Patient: sex M, age 57
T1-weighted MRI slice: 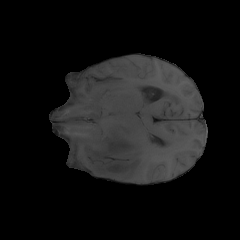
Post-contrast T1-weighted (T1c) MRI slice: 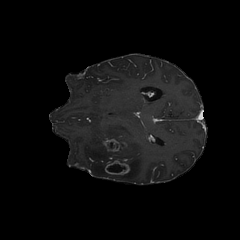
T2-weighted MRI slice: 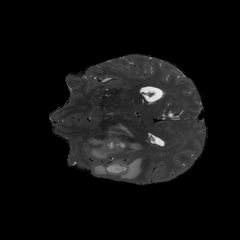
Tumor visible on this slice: yes
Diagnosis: Glioblastoma, IDH-wildtype
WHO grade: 4